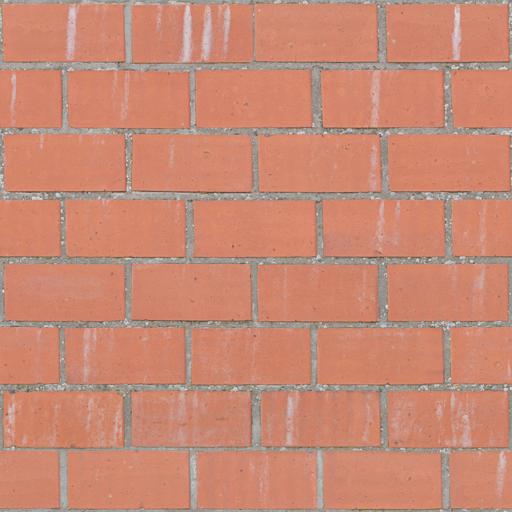
Tags: brick bricks industrial red